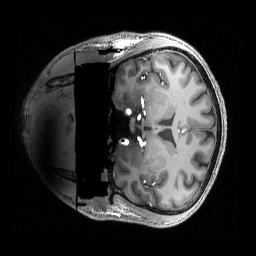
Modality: T1w
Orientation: coronal
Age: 28
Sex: male
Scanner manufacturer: siemens
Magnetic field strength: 6.98 T
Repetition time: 2.53 s
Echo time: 0.00176 s